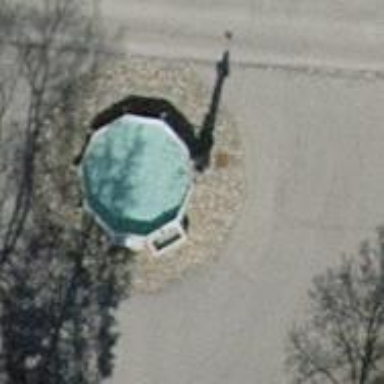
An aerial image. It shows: Fountain.